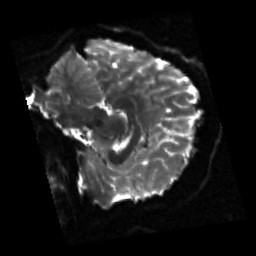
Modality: sbref
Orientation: sagittal
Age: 23
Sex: female
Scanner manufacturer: siemens
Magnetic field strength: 3 T
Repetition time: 3.23 s
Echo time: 0.0892 s